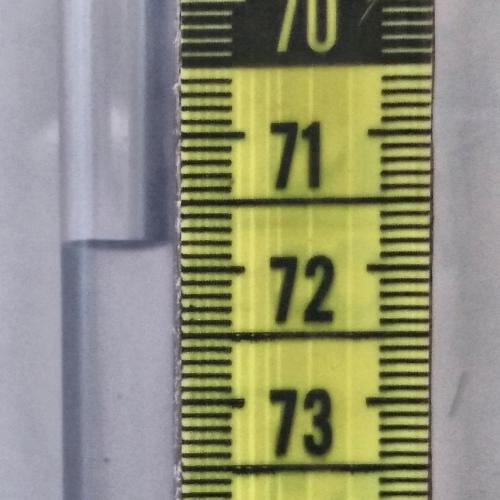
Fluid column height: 71.8 cm